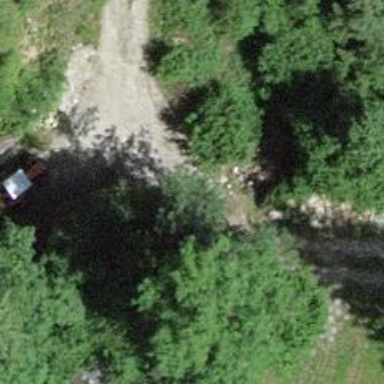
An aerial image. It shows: Culvert tunnel.